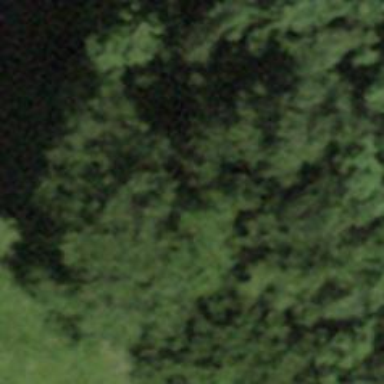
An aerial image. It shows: Forest area.